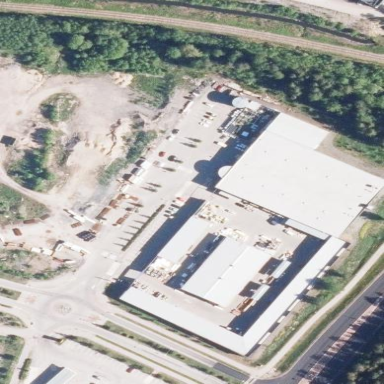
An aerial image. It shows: Hardware shop located inside building.